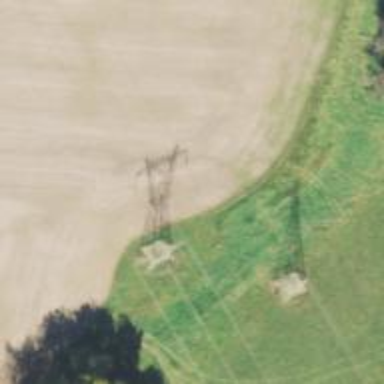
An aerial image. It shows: Lattice structure tower.